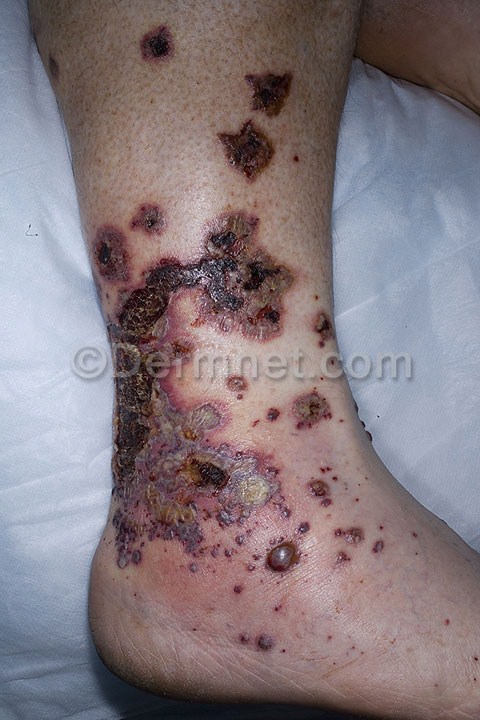
Disease: Vasculitis Photos